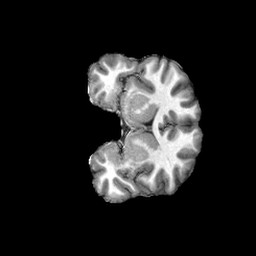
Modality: T1w
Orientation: coronal
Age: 18
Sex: male
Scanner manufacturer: siemens
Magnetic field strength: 3 T
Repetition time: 2.5 s
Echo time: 0.00222 s